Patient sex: M
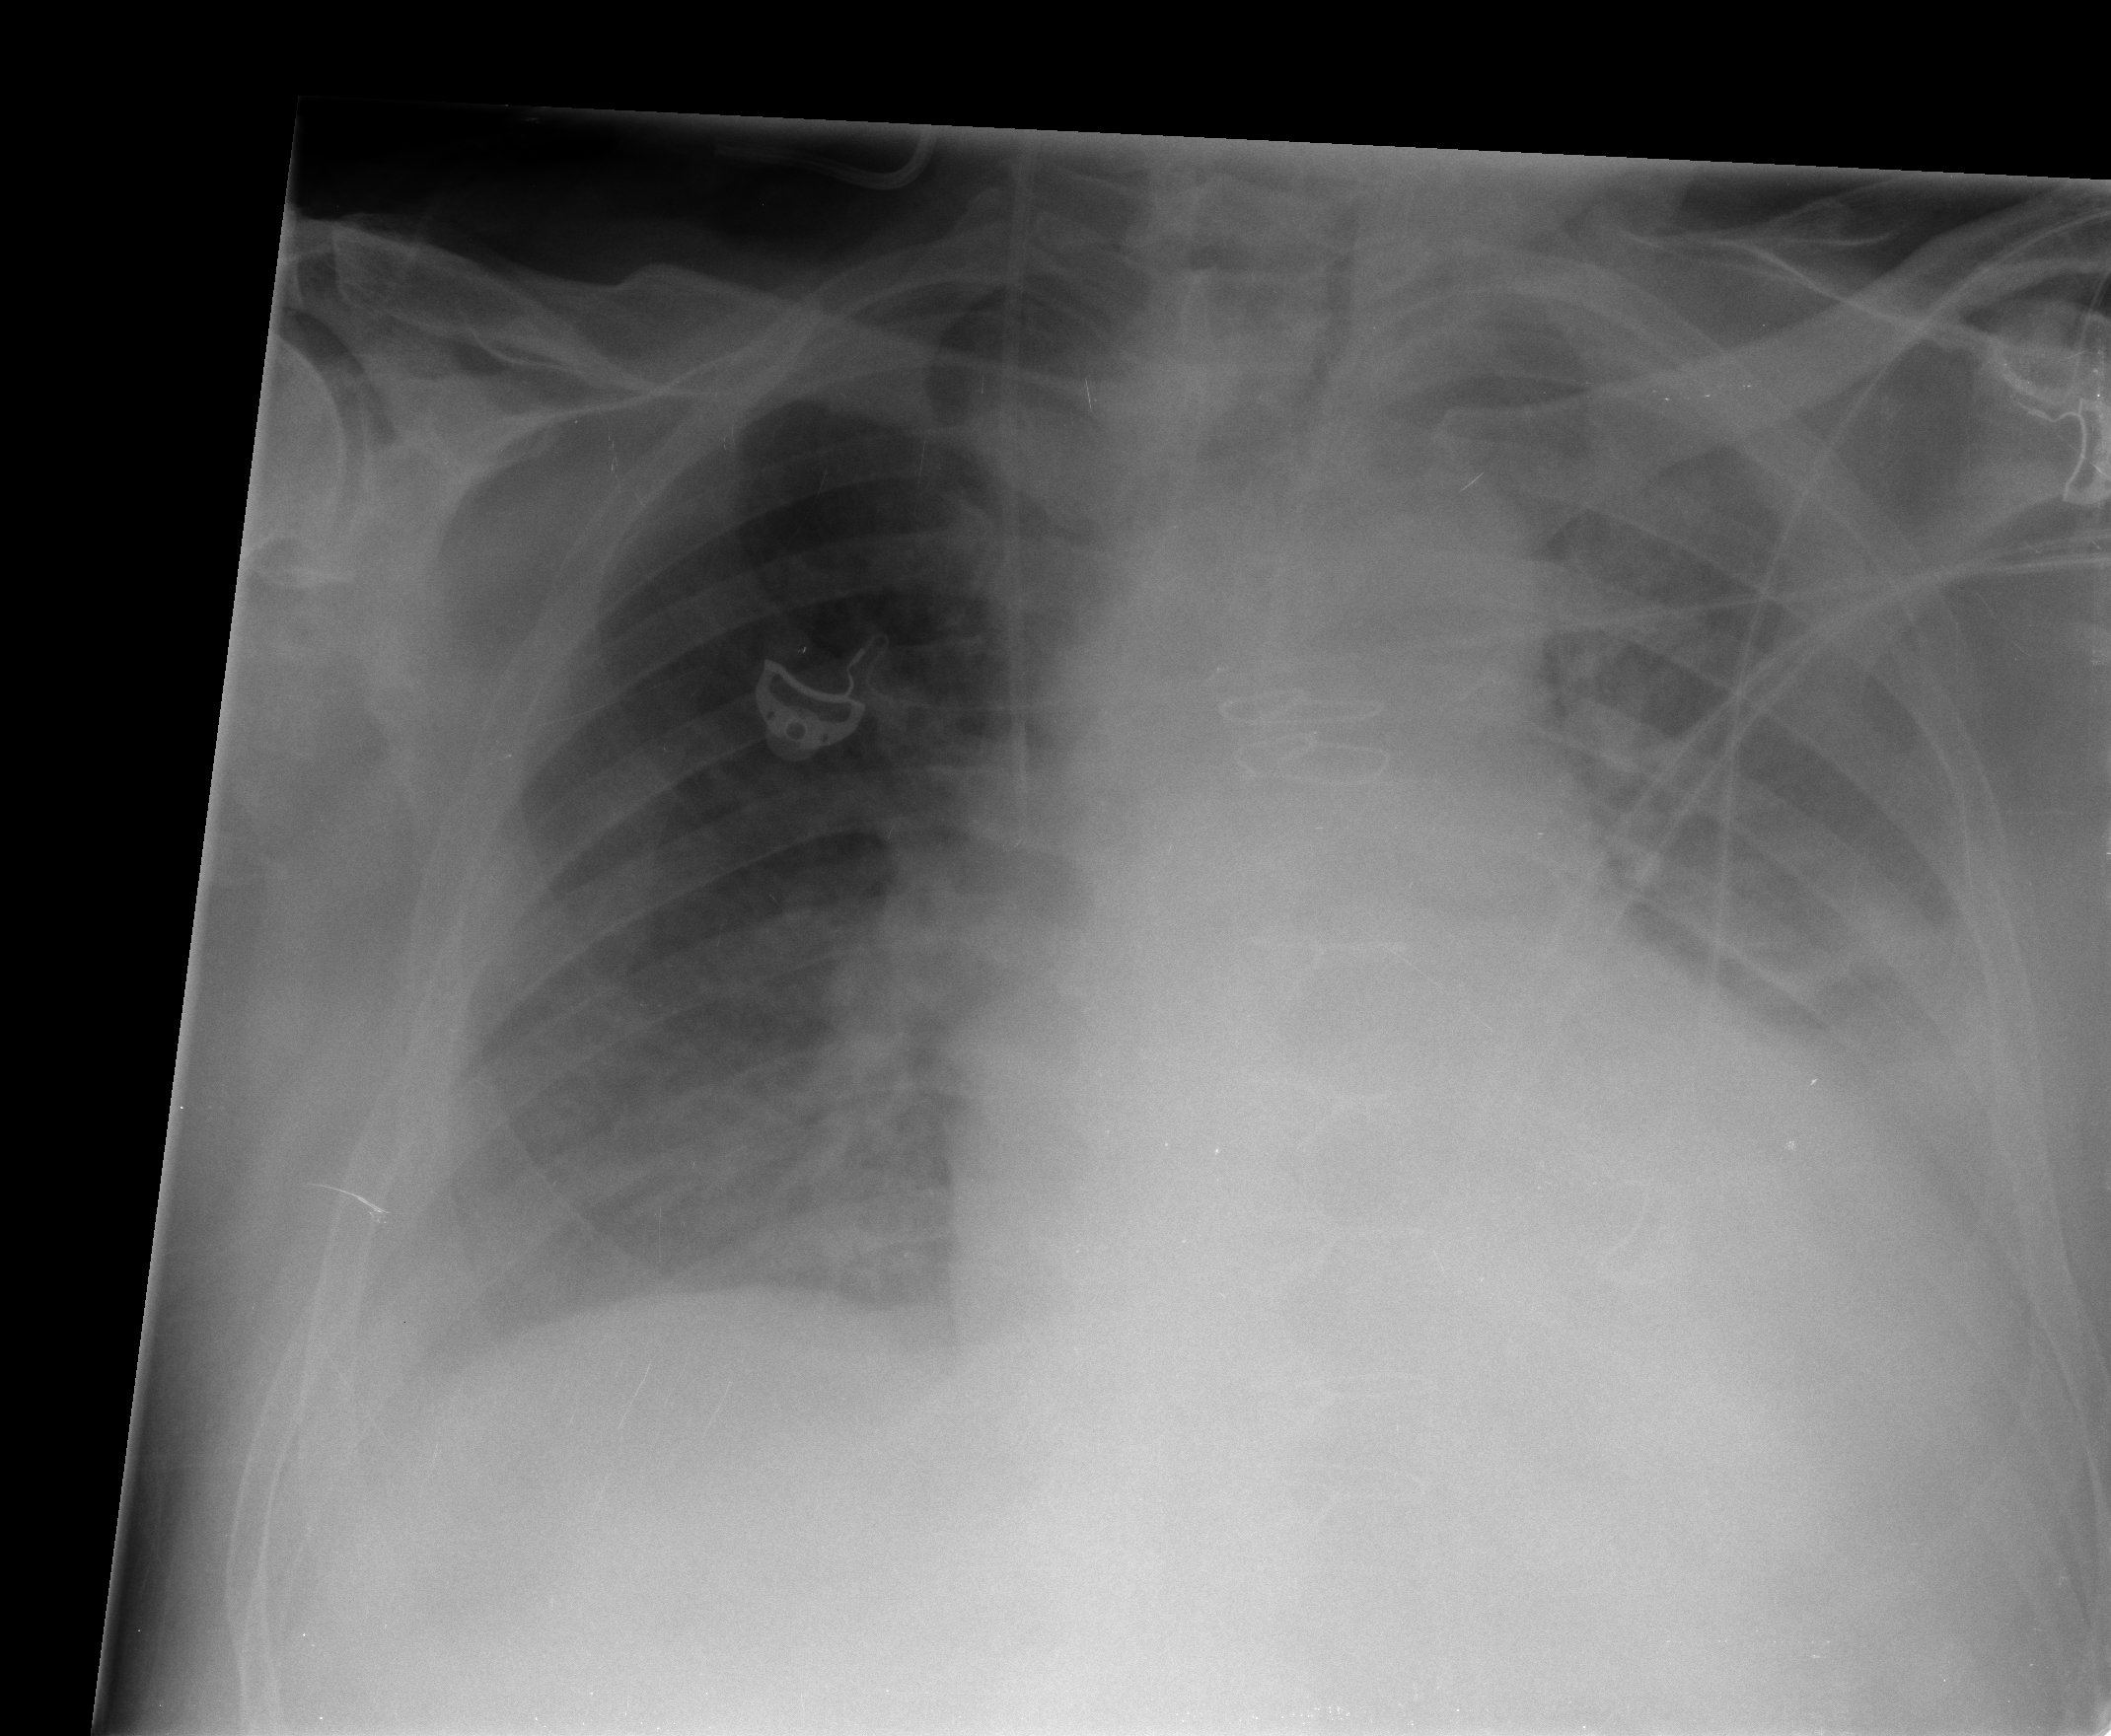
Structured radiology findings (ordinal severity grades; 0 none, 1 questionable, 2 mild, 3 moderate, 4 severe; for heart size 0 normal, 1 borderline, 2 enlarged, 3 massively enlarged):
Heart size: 3
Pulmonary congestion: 1
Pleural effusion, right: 1
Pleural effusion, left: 3
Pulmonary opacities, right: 0
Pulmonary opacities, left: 0
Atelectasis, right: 2
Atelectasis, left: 3